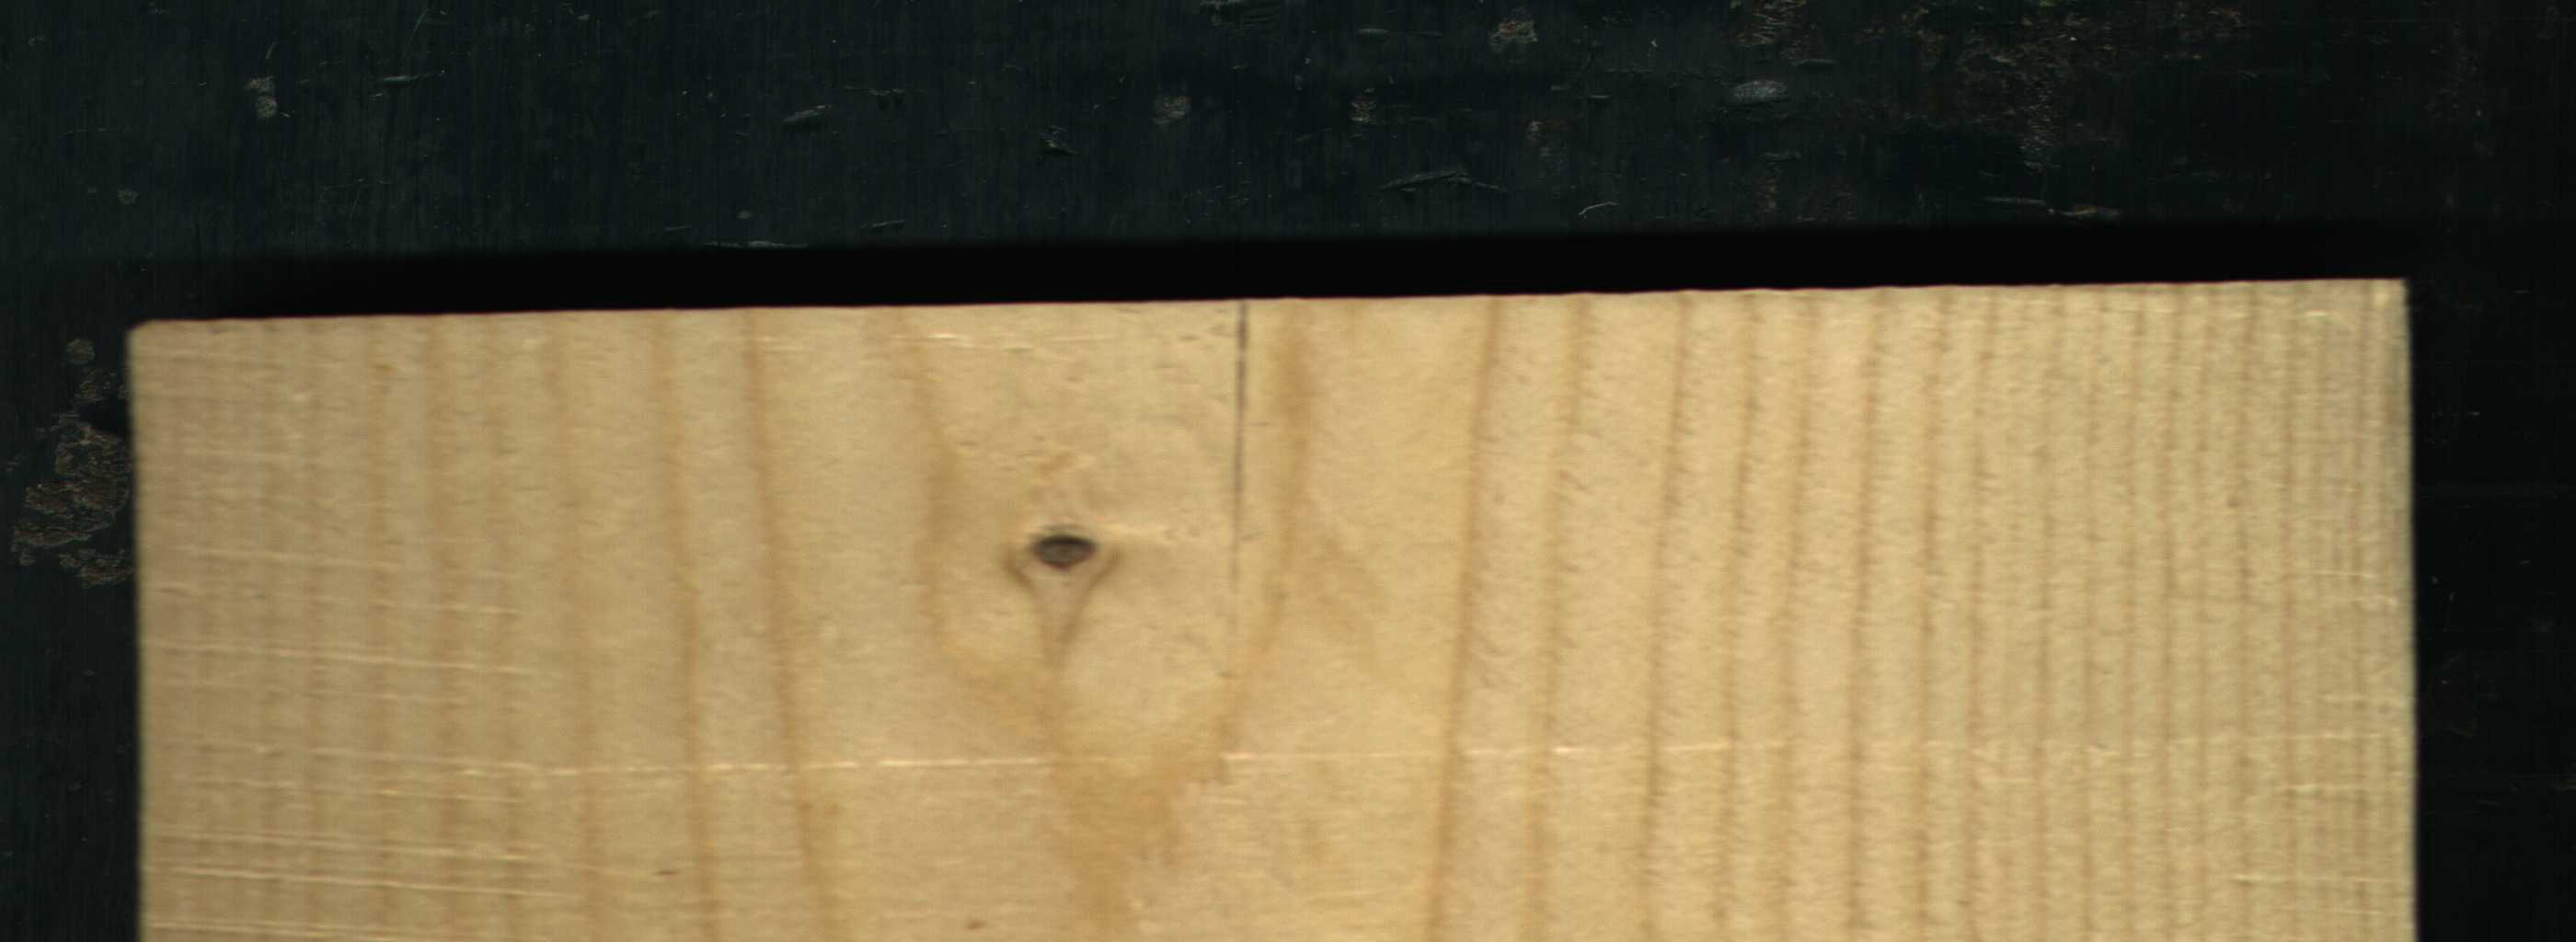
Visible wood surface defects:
Crack
Dead_Knot